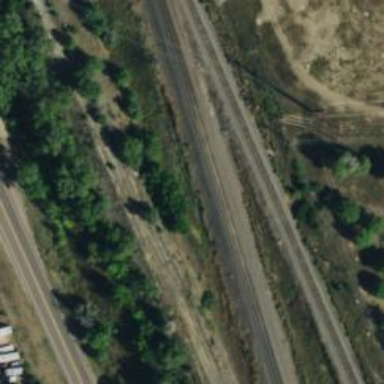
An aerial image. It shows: Railway track.